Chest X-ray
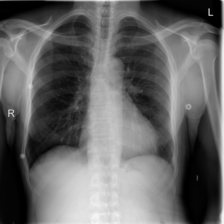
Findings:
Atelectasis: negative
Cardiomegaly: negative
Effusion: negative
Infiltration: negative
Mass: negative
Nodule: negative
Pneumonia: negative
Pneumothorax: negative
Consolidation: negative
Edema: negative
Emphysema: negative
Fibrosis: negative
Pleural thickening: negative
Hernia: negative